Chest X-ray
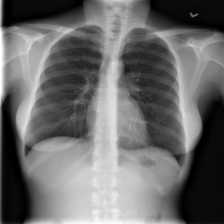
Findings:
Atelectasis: negative
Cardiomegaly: negative
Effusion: negative
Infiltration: positive
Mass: negative
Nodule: negative
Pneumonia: negative
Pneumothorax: negative
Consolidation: negative
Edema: negative
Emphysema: negative
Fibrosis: negative
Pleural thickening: negative
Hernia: negative